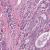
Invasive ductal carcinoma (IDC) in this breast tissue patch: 1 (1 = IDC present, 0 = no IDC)